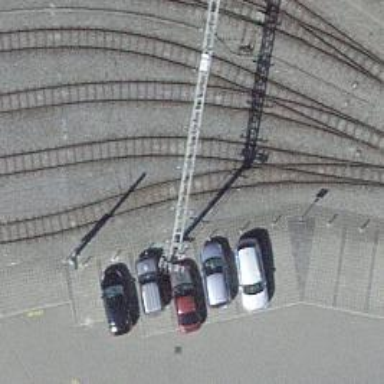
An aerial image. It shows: Tram railway with 1 track passing through service yard. The railway is electrified with contact line.